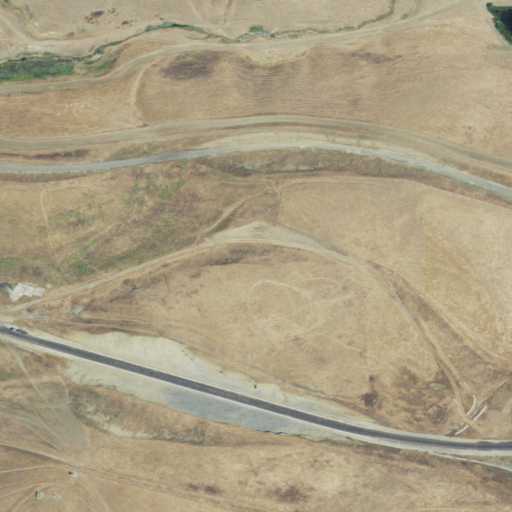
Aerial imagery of gap in California named Redmond Cut containing grassland and shrub